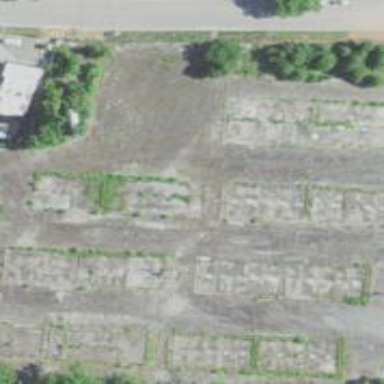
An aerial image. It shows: Brownfield area.